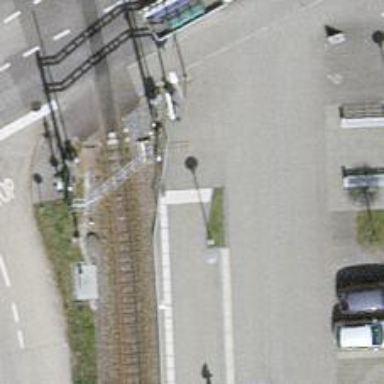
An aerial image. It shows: Sidewalk along the footway.